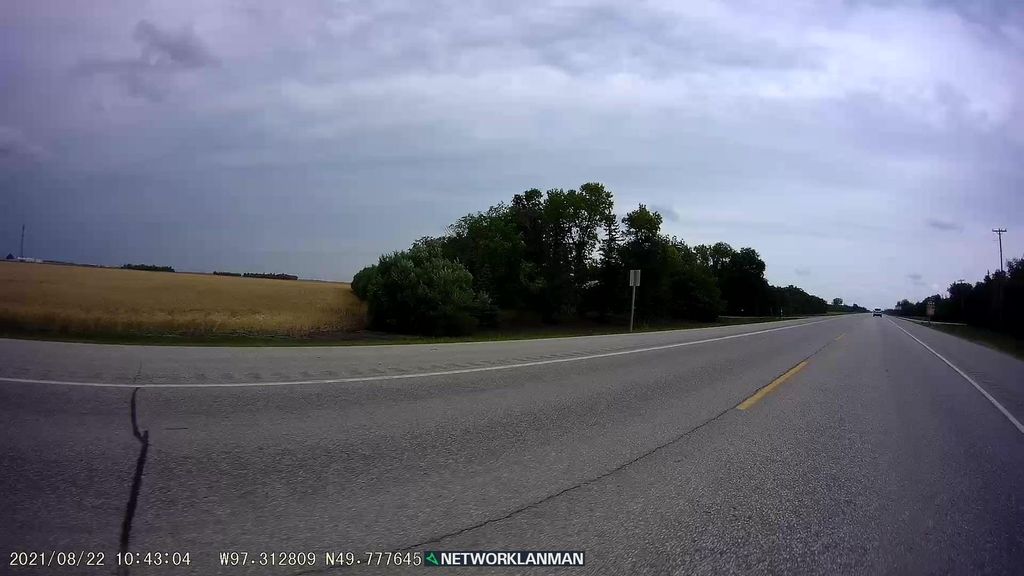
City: winnipeg